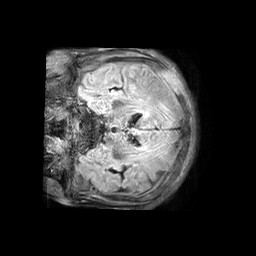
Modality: FLAIR
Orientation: coronal
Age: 69
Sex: male
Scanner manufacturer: philips
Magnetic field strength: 3 T
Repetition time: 11 s
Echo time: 0.12 s